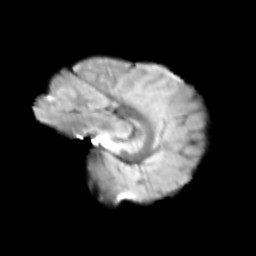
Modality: T2w
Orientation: sagittal
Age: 11
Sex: female
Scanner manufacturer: siemens
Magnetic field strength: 3 T
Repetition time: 3.8 s
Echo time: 0.07 s